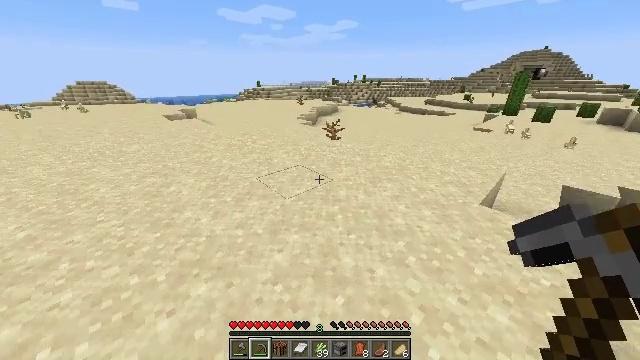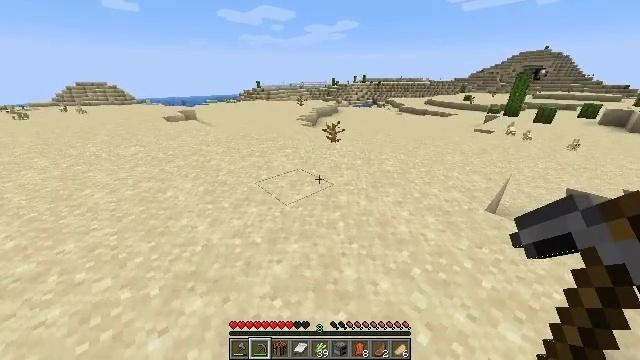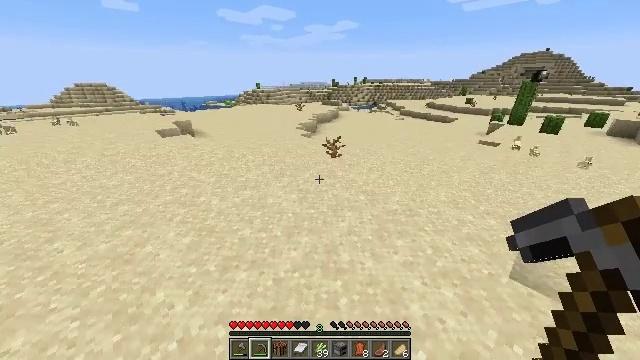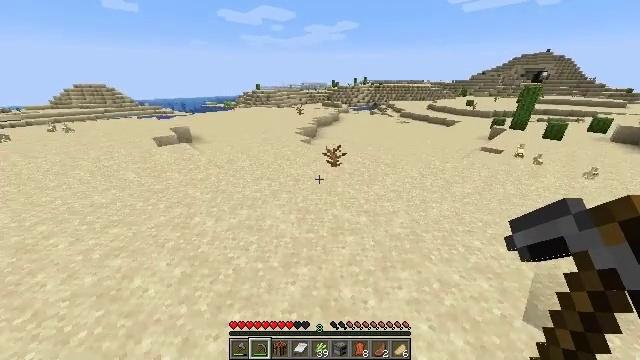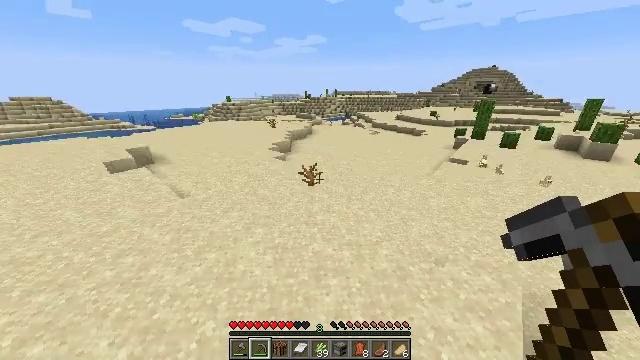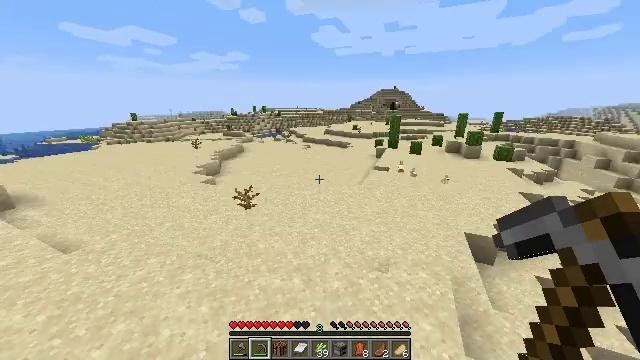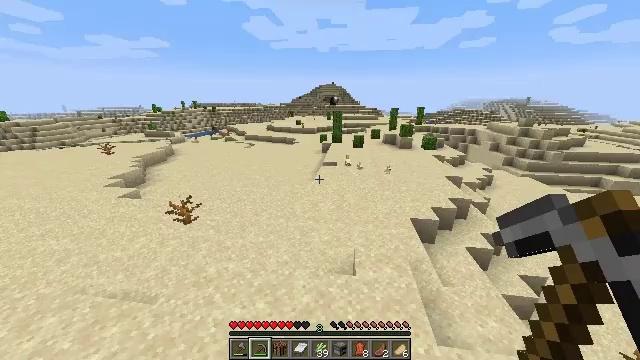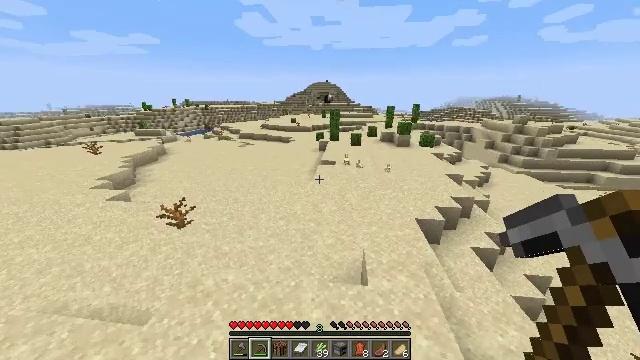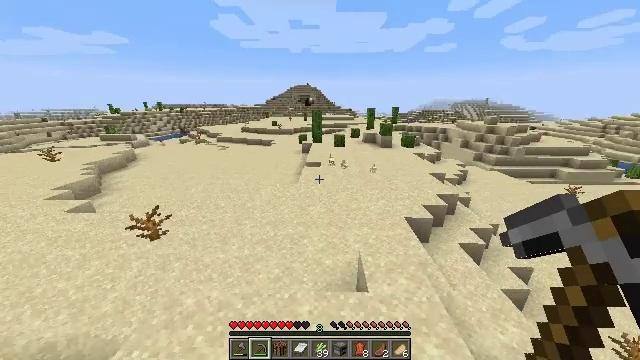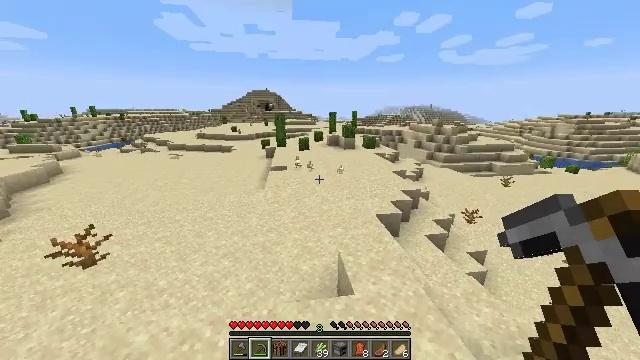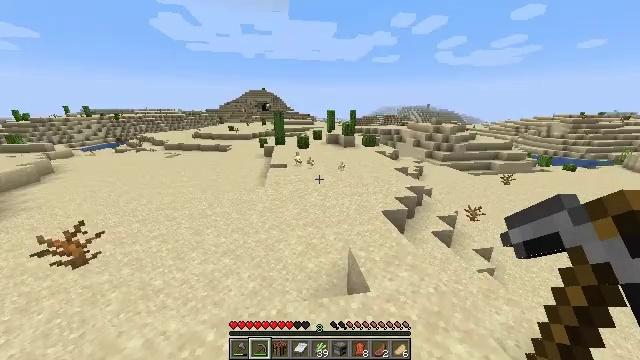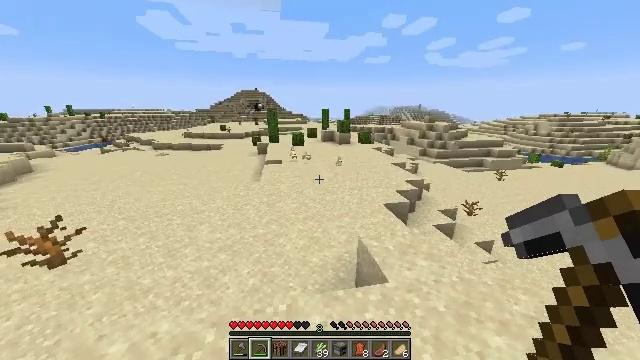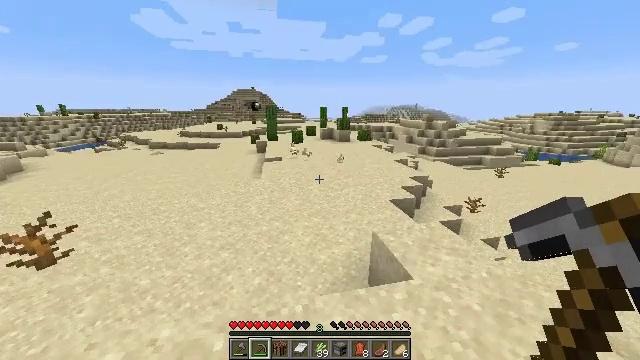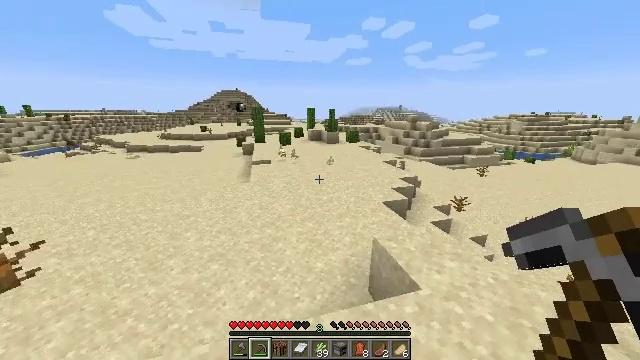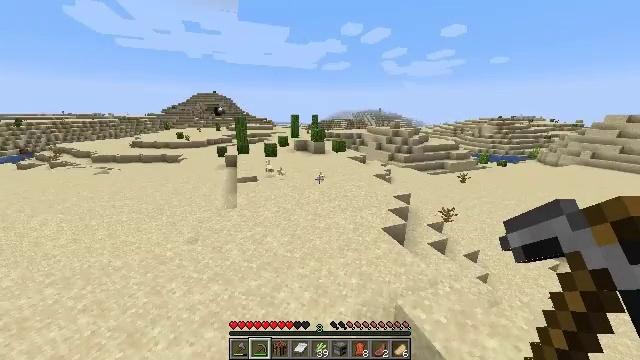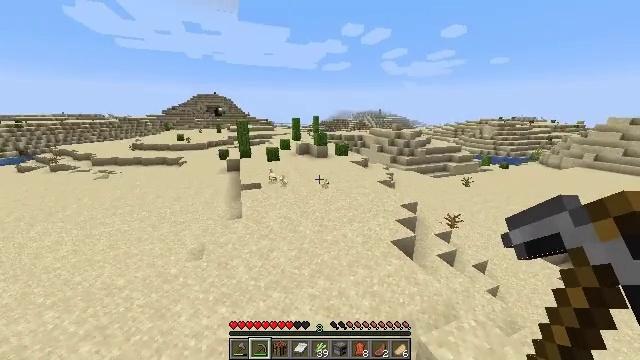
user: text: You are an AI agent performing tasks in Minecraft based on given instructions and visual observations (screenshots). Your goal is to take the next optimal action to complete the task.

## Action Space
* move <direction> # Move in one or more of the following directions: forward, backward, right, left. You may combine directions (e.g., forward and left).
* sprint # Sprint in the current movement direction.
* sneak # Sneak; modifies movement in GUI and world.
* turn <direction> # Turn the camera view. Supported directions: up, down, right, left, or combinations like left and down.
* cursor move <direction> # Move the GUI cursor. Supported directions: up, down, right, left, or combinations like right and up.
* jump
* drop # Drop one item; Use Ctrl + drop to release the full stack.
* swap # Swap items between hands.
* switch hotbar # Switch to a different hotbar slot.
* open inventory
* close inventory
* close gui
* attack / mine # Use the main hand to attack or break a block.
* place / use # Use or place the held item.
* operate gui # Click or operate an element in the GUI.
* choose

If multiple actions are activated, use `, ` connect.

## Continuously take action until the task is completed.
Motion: motion action
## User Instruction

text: Harvest the dead bush.
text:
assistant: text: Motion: move forward, jump
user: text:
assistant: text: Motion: move forward, jump
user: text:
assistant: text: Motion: move forward, jump
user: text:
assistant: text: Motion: move forward, turn right and up, jump
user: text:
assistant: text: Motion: move forward, turn right and up, jump
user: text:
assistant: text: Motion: move forward, turn right and down, jump
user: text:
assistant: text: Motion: move forward, turn right, jump
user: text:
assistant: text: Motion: move forward, turn right, jump
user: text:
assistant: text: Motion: move forward and move left, turn right and up, jump
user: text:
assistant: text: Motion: move forward and move left, jump
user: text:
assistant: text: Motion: move forward and move left, turn right, jump
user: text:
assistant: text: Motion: move forward and move left, jump
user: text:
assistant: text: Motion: move forward and move left, turn right, jump
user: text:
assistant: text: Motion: move forward and move left, turn right, jump
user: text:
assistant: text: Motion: move forward and move left
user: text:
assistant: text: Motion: move forward, turn right
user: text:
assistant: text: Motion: move forward, turn right
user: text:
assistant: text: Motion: move forward, turn right
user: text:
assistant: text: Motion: move forward and move left, turn right and down
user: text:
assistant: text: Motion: move forward and move left, turn right and down
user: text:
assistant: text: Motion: move forward and move left, turn right and down
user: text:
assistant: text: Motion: move forward and move left
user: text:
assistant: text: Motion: move forward and move left
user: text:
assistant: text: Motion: move forward and move left
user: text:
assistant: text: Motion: move forward and move left
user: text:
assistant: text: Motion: move forward and move left
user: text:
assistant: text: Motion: move forward and move left, sprint
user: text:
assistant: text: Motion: move forward and move left, sprint
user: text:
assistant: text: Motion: move forward and move left, sprint
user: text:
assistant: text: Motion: move forward and move left, sprint